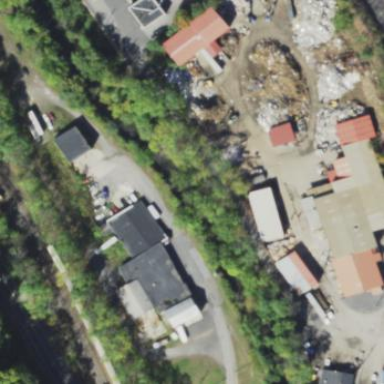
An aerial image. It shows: Scrap yard located in industrial area.